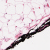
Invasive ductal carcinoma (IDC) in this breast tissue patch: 0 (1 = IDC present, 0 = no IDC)